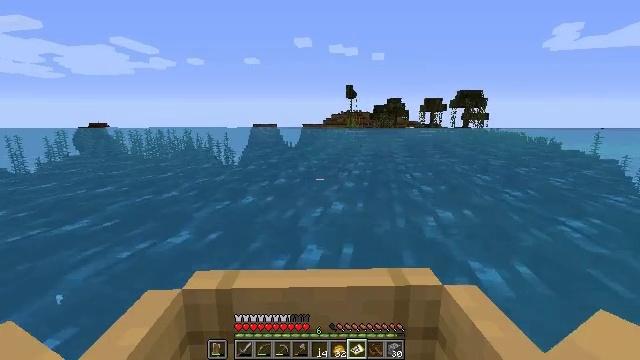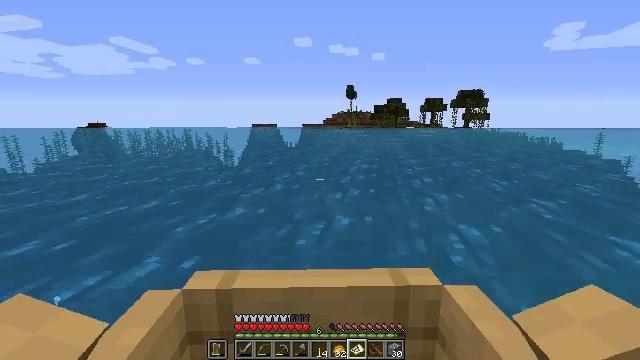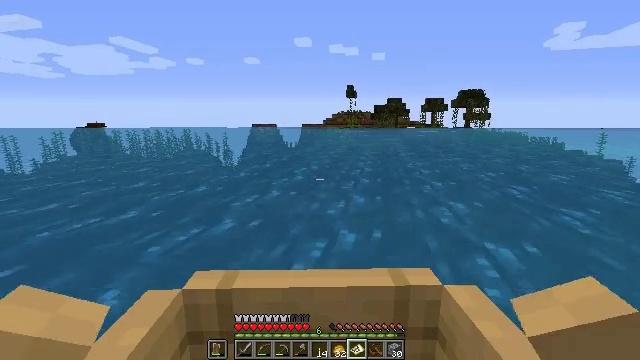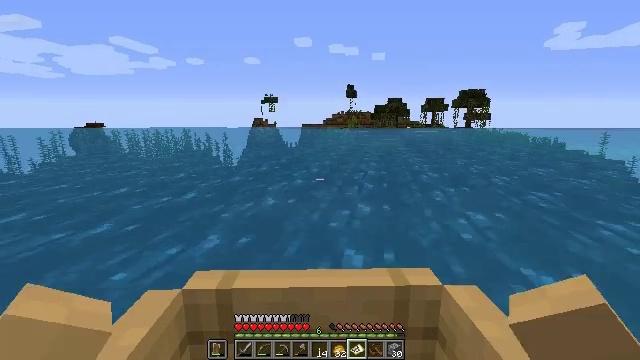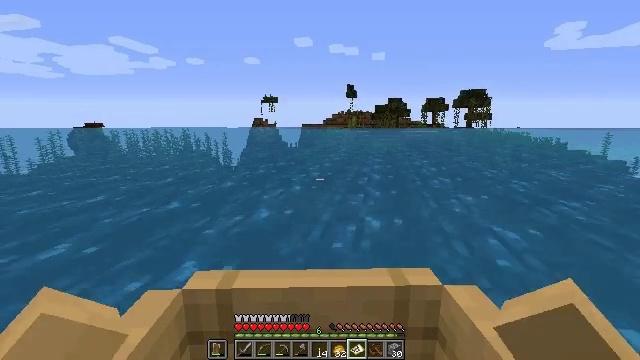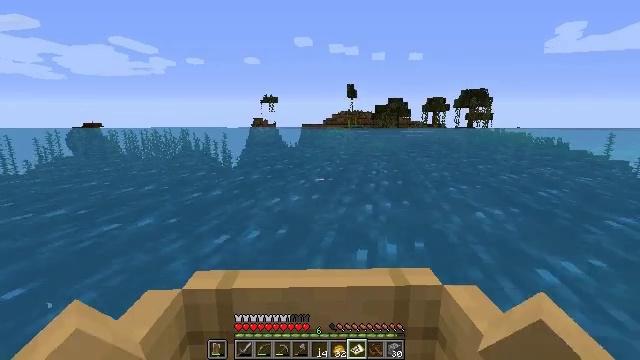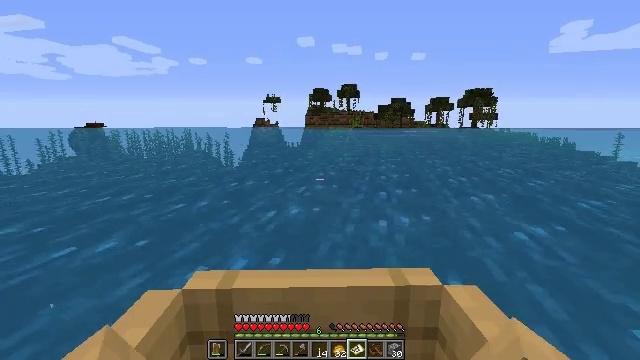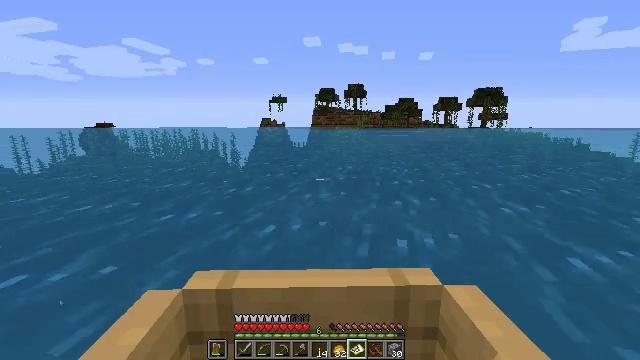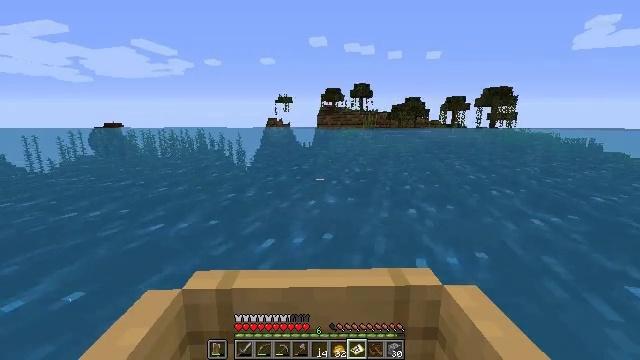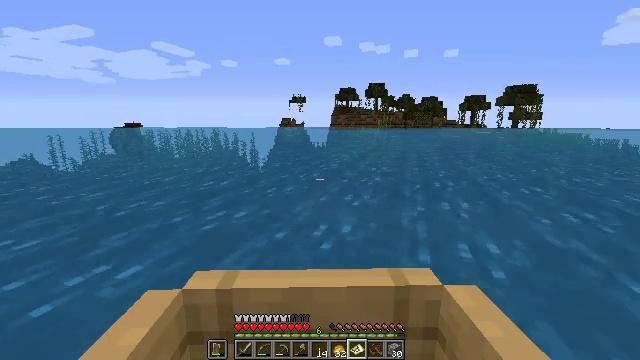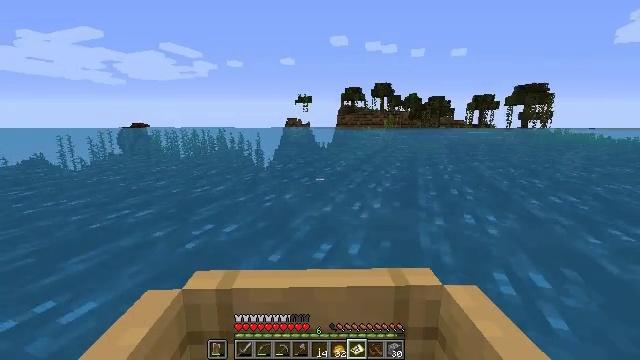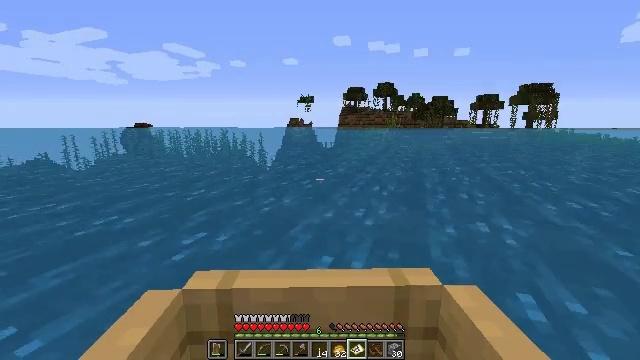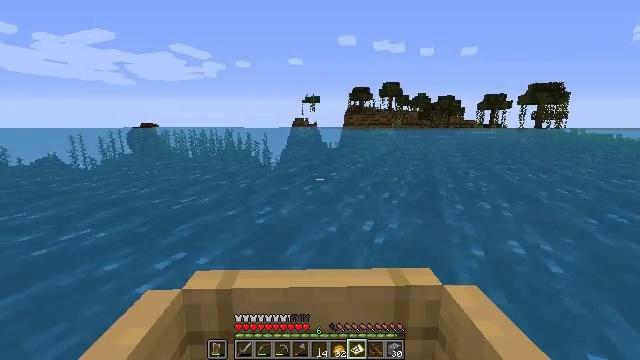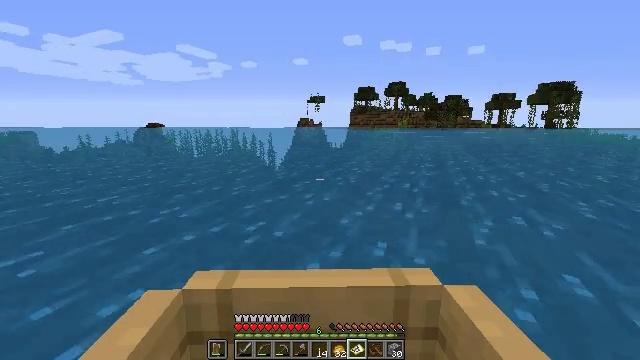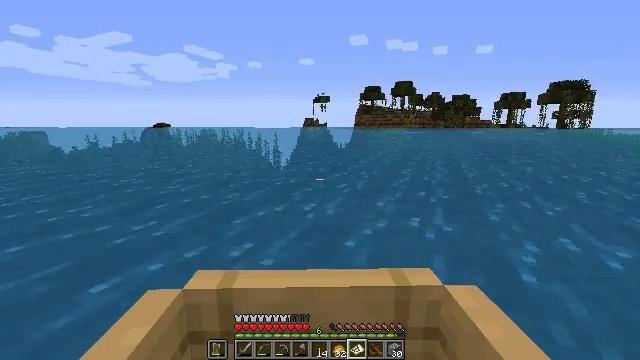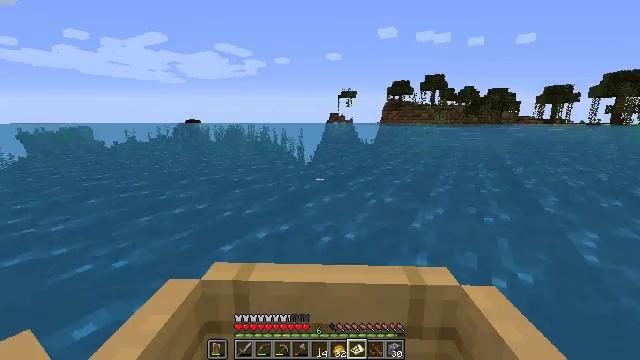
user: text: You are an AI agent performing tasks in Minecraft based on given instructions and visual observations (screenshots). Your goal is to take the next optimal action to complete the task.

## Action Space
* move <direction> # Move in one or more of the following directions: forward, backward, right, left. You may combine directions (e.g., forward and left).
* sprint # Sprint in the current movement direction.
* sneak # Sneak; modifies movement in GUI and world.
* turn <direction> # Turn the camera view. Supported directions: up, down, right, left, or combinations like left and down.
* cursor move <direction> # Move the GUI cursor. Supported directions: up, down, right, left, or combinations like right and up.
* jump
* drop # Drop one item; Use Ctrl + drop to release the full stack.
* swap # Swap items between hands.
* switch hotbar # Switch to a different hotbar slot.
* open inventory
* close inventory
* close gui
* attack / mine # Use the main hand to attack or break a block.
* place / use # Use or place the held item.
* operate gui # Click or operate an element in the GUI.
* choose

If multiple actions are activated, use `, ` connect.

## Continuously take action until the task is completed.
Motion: motion action
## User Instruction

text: Gather sand from the desert.
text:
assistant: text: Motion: move forward
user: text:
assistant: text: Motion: move forward
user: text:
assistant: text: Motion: move forward
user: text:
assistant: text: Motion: move forward
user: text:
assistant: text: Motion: move forward and move left
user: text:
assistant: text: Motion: move forward and move left
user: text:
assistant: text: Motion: move forward
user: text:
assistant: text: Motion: move forward
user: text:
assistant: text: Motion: move forward
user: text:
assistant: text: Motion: move forward
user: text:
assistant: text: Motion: move forward
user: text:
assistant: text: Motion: move forward
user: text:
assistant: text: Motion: move forward
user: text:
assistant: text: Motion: move forward and move left
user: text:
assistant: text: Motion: move forward and move left, turn left
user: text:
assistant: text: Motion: move forward and move left
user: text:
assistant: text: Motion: move forward and move left
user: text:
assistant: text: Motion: move forward
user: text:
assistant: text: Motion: move forward
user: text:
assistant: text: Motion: move forward
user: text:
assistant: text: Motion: move forward, turn up
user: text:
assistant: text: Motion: move forward, turn left and up
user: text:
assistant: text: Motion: move forward
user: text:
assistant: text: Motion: move forward
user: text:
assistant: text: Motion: move forward, turn left and up
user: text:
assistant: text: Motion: move forward
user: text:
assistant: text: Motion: move forward
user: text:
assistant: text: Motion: move forward
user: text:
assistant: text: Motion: move forward
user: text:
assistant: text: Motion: move forward